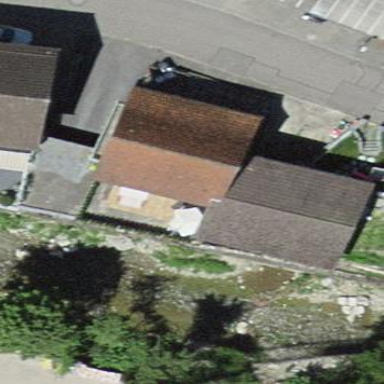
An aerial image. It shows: Building with tile roof.